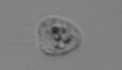
Label: Amoeba